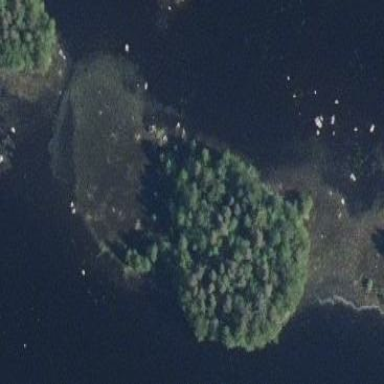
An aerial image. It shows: Islet covered with woodland.